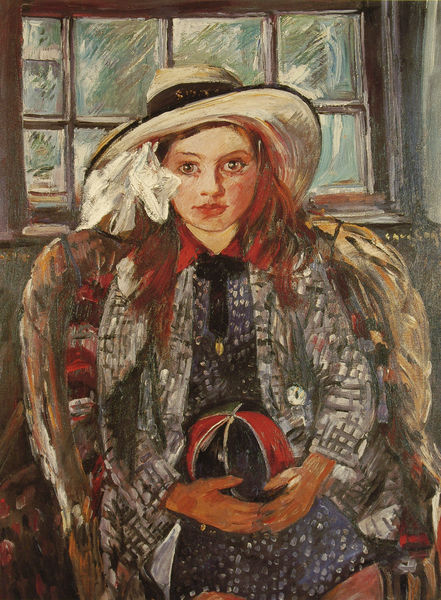
Titel: Wilhelmine mit Ball
Künstler: Lovis Corinth
Standort: Oldenburg
Institution: Landesmuseum
Schlagwörter: blau, gemälde, hand, weiß, bäume, grün, mädchen, ocker, sitzen, blume, bunt, fenster, frau, glas, haar, holz, hut, kleid, licht, mund, nase, orange, schwarz, stuhl, zimmer, blick, blüte, blüten, dame, rot, tuch, ball, beige, muster, rock, schleife, jacke, jung, wand, arme, augen, bluse, gesicht, halten, inkarnat, kleidung, kragen, mensch, rahmen, ärmel, bildnis, hände, portrait, porträt, öl, auge, figur, haare, mantel, pose, realismus, sessel, sitzend, decke, kind, knopf, lippen, wangen, sitzende, strohhut, hutband, pupillen, gestreift, korb, göre, knie, krempe, penis, scheiben, kunst, rote haare, fenstergitter, fensterscheiben, korbgeflecht, korbstuhl, spielzeug, farbflecken, gestellt, max beckmann, psieren, portärt, große augen, ausen, panamahut, quappi